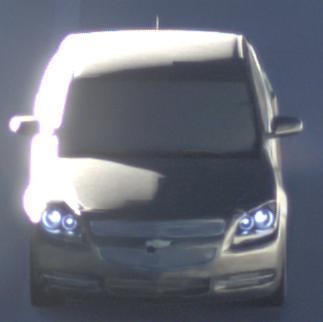
Make: Chevrolet
Model: Malibu 2.4
Detailed model: Malibu
Model produced from: 2012/07
Model produced until: 2014/08
Doors: 4
Color: gray
Road condition: dry road
Daytime: sunrise or sunset
Contrast: high contrast